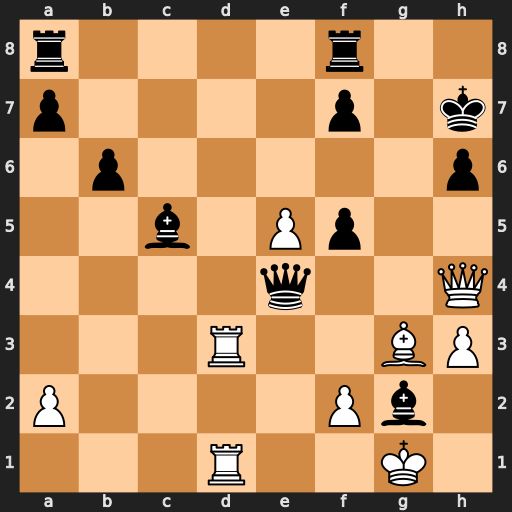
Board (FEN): r4r2/p4p1k/1p5p/2b1Pp2/4q2Q/3R2BP/P4Pb1/3R2K1
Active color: w
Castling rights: -
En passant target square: -
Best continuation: Bf4 Qxf4 Qxf4